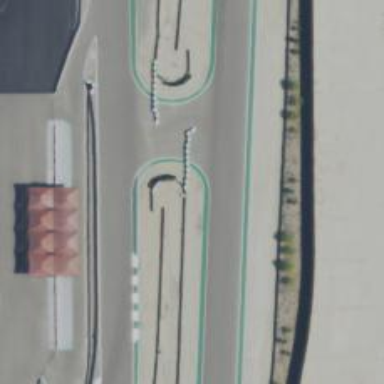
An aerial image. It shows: Motor sport raceway.